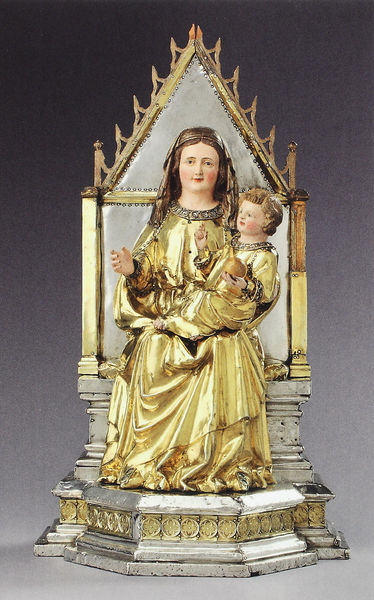
Titel: Thronende Madonna aus dem Stift St. Johann in Osnabrück
Institution: Osnabrück, Kath. Pfarrkirche St. Johann
Schlagwörter: hand, frau, hintergrund, falten, halten, silber, sockel, spiegel, kirche, figur, gold, haare, mantel, kind, mutter, skulptur, thron, ornamente, metall, glaube, religion, kreise, kugel, altar, erdkugel, jesus, mittelalter, heilige, maria, madonna, jesuskind, heilihe